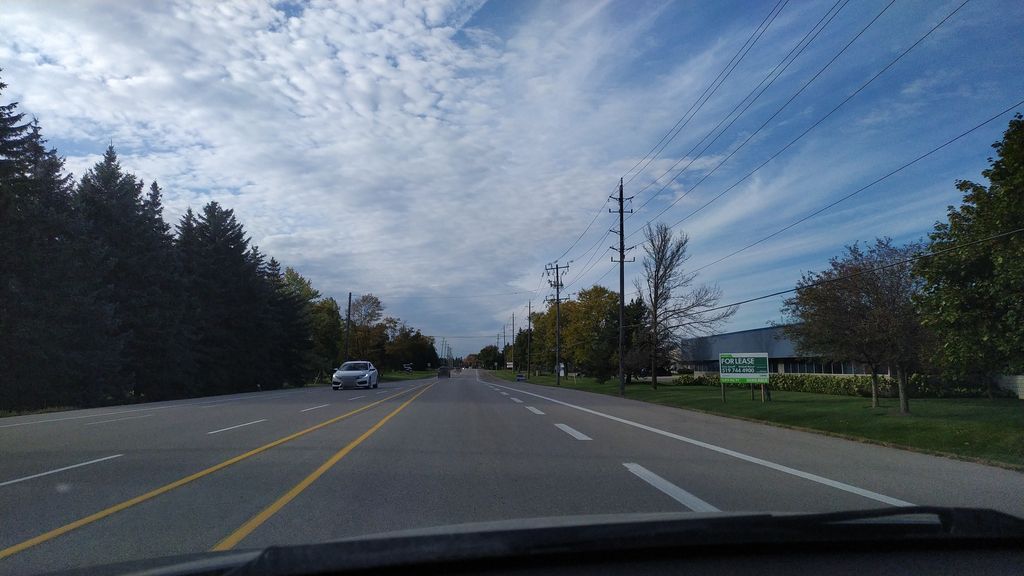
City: kitchener-waterloo